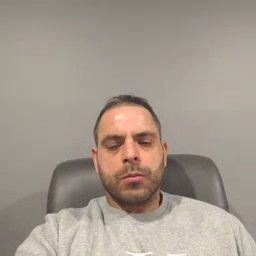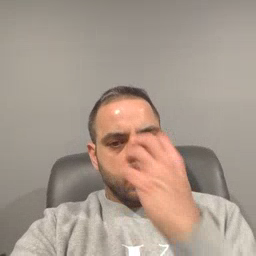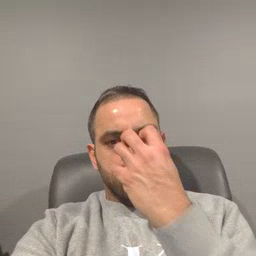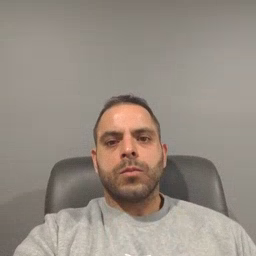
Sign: clown